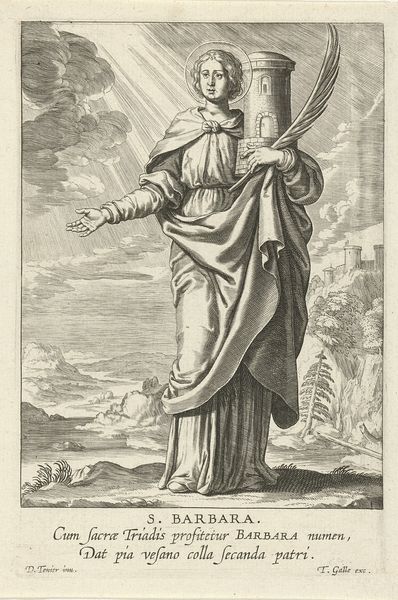
Titel: Heilige Barbara
Künstler: Theodoor Galle
Standort: Amsterdam
Institution: Rijksmuseum
Schlagwörter: baum, feder, felsen, himmel, meer, wolken, frau, zeichnung, falten, sonne, gewand, turm, engel, schrift, fels, burg, strahlen, leuchtturm, stich, text, strahl, tanne, heiligenschein, nimbus, heilige, latein, barbara, heilige barbara, heiliger geist